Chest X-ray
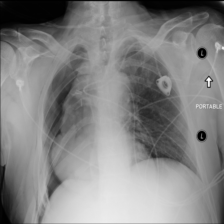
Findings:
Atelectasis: negative
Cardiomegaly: negative
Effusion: negative
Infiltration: negative
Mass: negative
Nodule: negative
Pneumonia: negative
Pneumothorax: negative
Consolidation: negative
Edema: negative
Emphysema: negative
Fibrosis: negative
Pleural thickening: negative
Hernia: negative